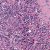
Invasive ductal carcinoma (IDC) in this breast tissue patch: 1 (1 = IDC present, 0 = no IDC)